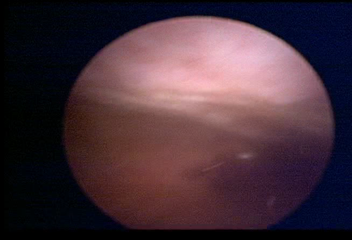
Modality: WLC
Class: Normal mucosa
Bladder cancer association: No